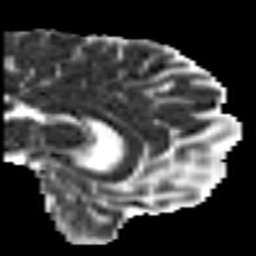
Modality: MD
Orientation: sagittal
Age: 38
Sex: male
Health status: healthy
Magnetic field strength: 3 T
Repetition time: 7 s
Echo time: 0.0926 s